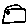
Label: house